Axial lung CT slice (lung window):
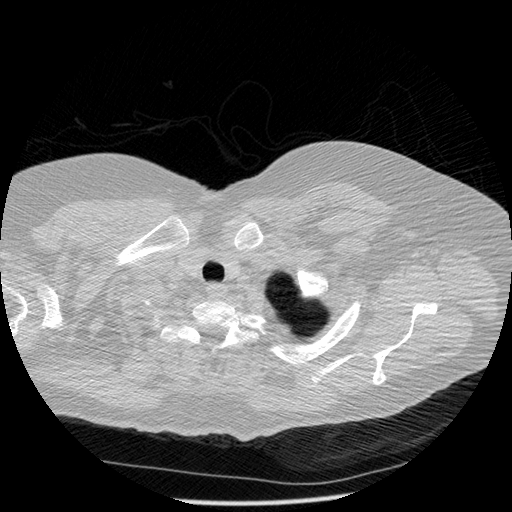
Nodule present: no